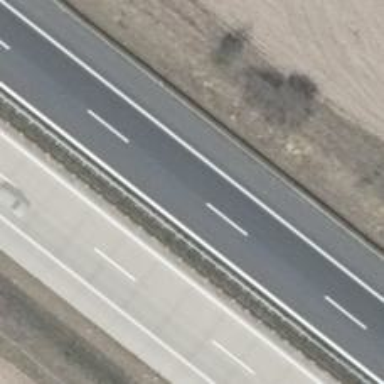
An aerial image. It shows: Asphalt motorway.